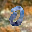
Label: 0